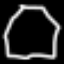
Label: octagon